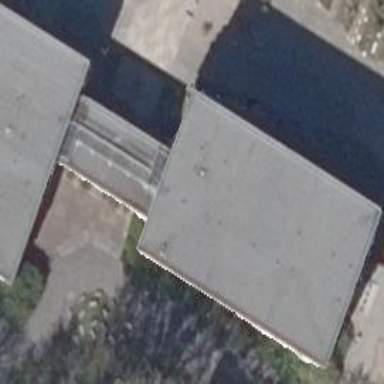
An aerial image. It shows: School building.